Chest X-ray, AP view. Patient: 64 years old, sex M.
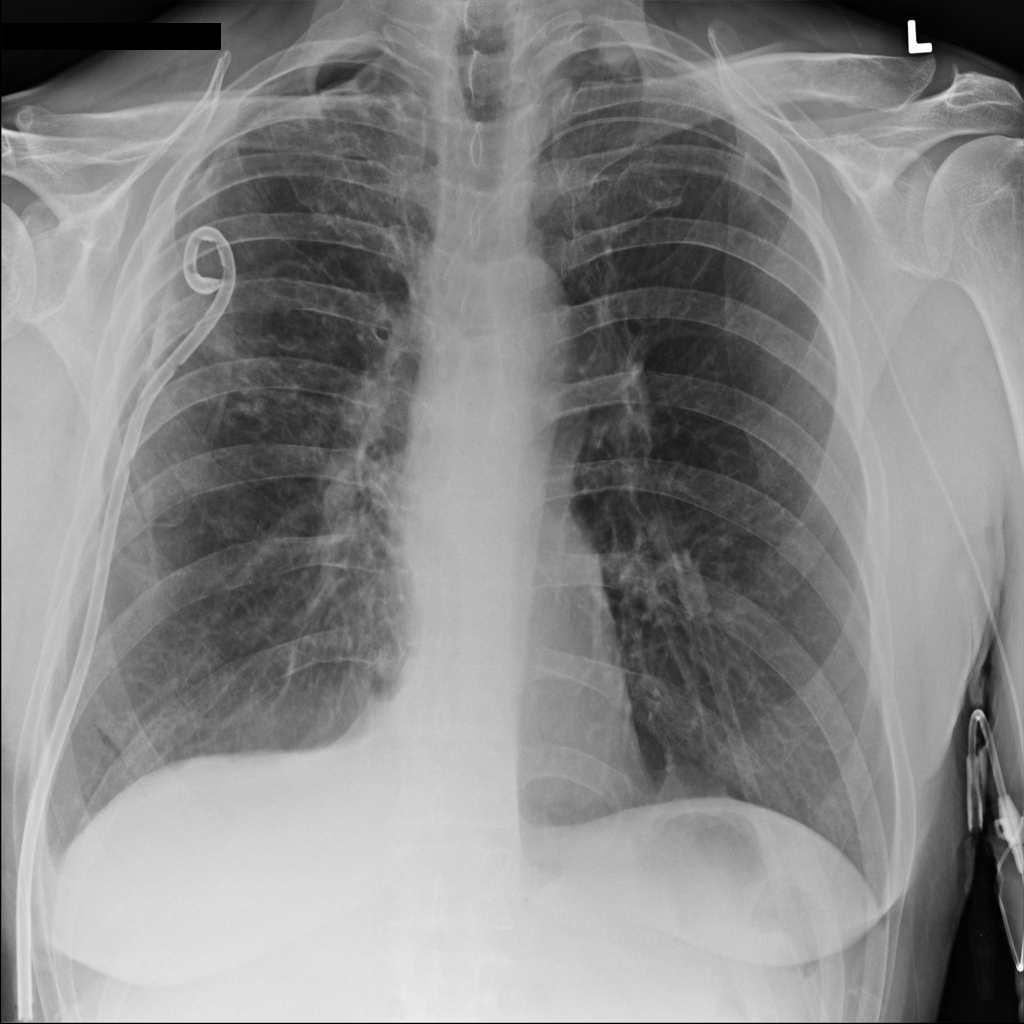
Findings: Pneumothorax